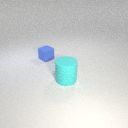
large cyan rubber cylinder in front of small blue rubber cube